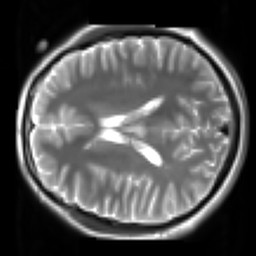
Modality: T2w
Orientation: axial